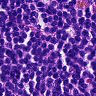
Metastatic tissue present: no